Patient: sex F, age 77
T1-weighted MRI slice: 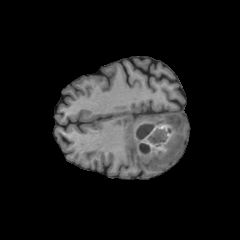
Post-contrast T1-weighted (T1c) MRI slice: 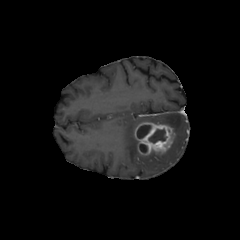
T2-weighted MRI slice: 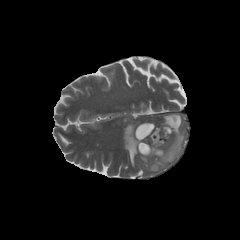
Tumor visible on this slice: yes
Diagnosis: Glioblastoma, IDH-wildtype
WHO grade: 4